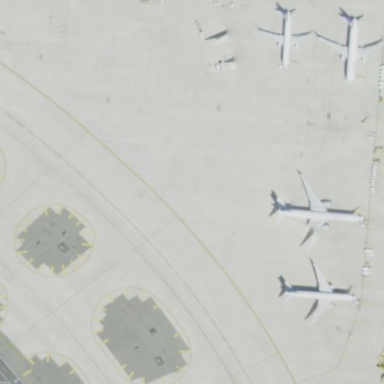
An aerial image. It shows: Apron at the airport.